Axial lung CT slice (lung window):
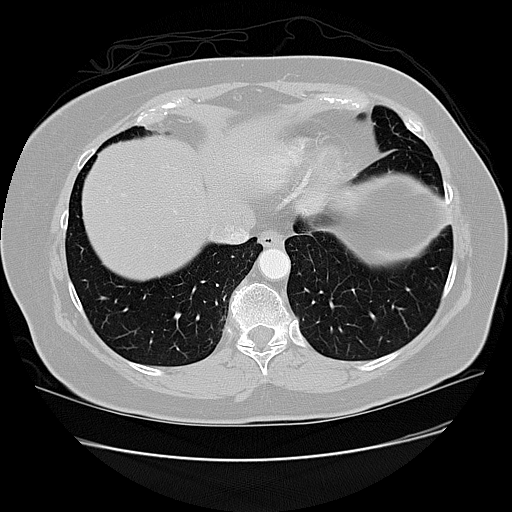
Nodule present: no